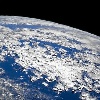
Label: cloud